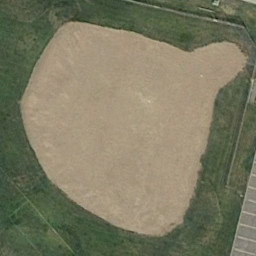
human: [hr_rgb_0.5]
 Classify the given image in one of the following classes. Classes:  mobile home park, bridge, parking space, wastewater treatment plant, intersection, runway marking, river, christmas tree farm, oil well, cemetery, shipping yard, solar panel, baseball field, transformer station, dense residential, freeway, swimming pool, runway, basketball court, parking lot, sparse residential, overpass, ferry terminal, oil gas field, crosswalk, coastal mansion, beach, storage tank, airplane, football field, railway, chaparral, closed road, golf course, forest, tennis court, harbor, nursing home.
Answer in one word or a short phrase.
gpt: baseball field